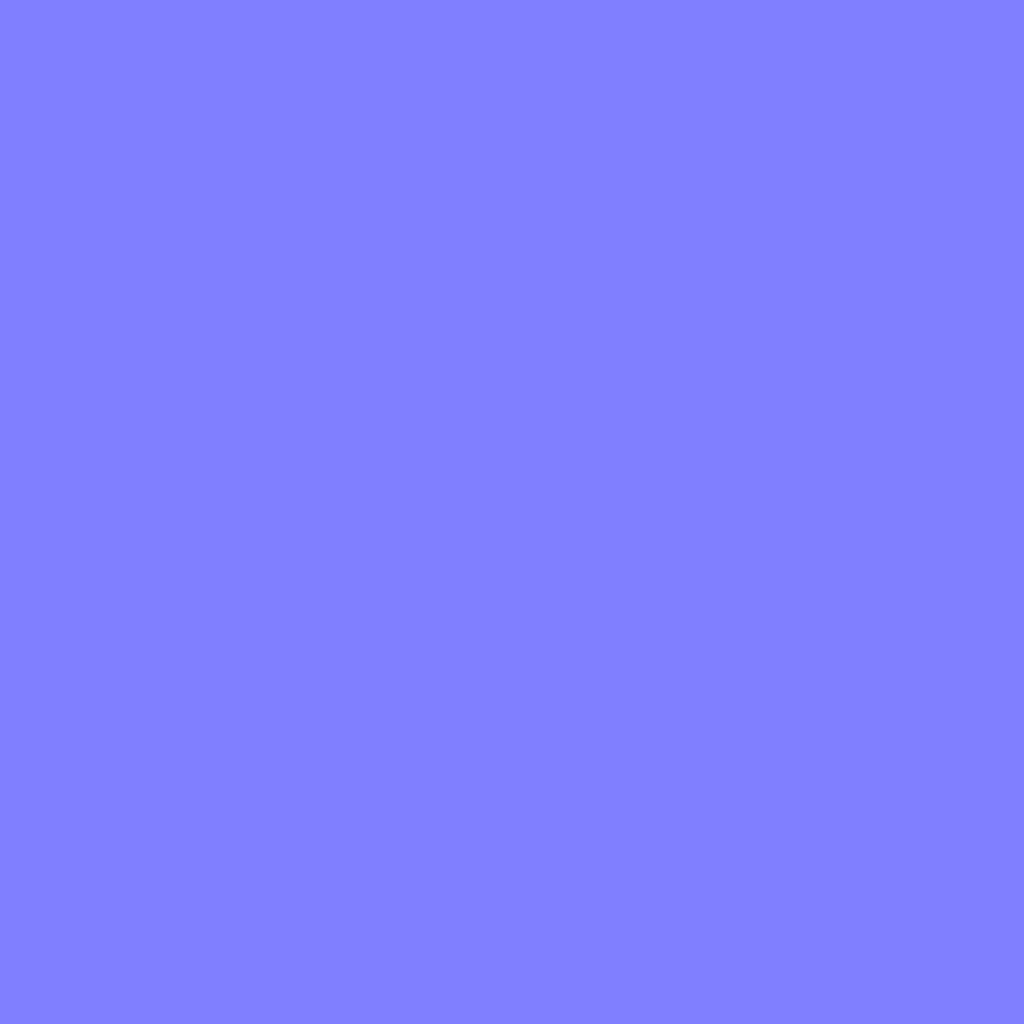
Texture map type: NormalDX